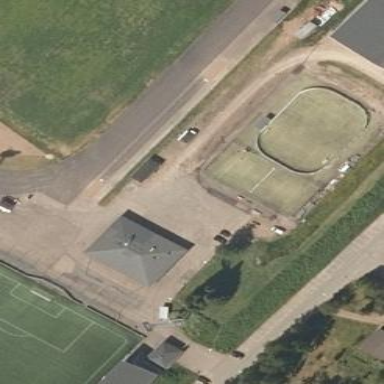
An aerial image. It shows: Ice rink designated for ice hockey under the category of leisure land.